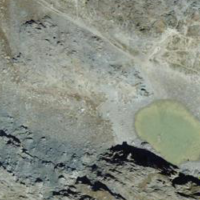
EUNIS habitat code: 48
Species observed at this site:
Bistorta vivipara